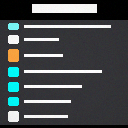
Screen state: on